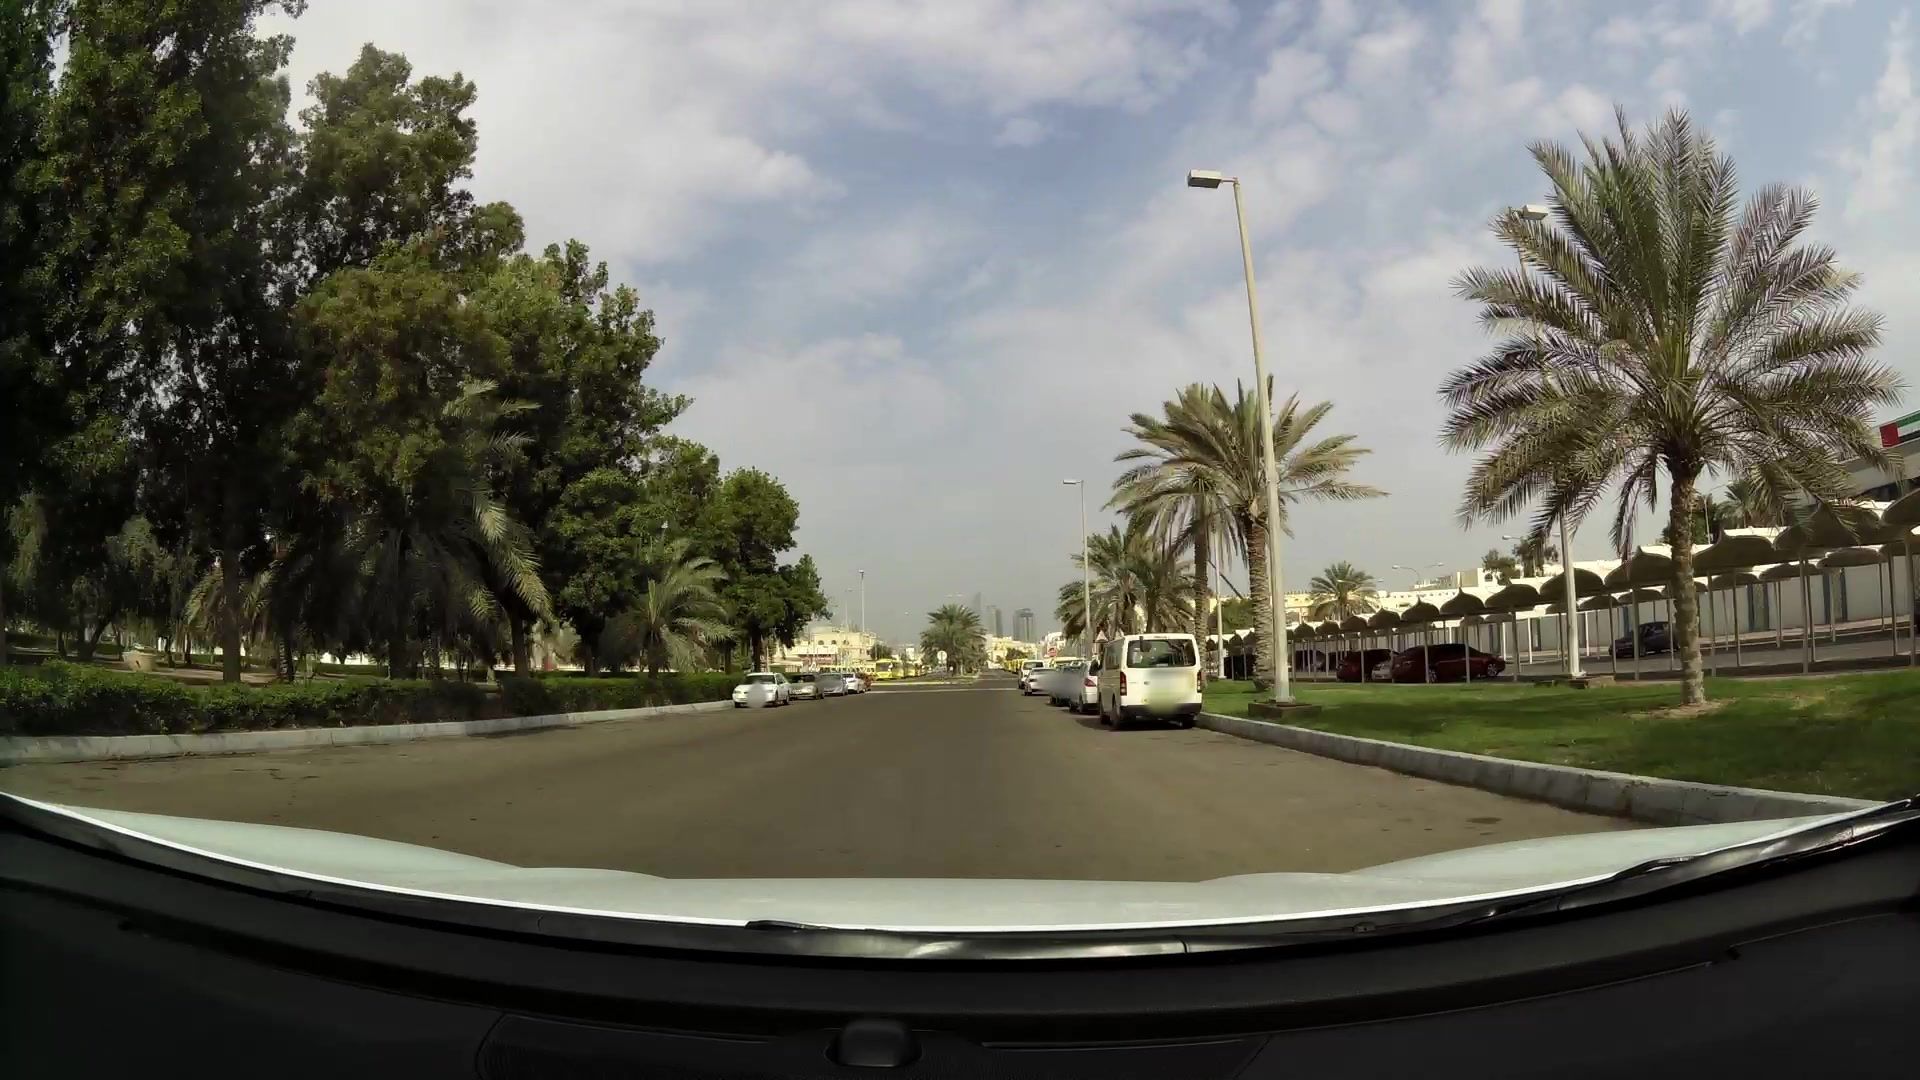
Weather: clear
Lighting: day
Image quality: good
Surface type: driving surface
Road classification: residential
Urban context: urban centre
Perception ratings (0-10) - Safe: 8.44, Lively: 8.73, Beautiful: 2.29, Boring: 1.62, Depressing: 5.01, Wealthy: 4.5